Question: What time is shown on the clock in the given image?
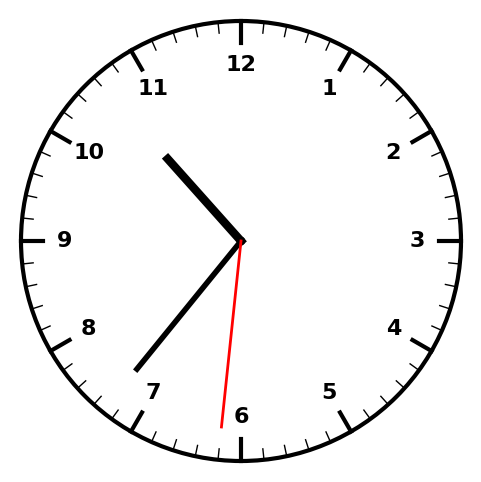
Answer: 10:36:31